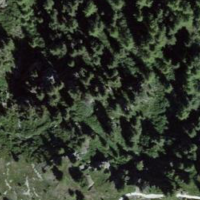
EUNIS habitat code: 44
Species observed at this site:
Vaccinium uliginosum